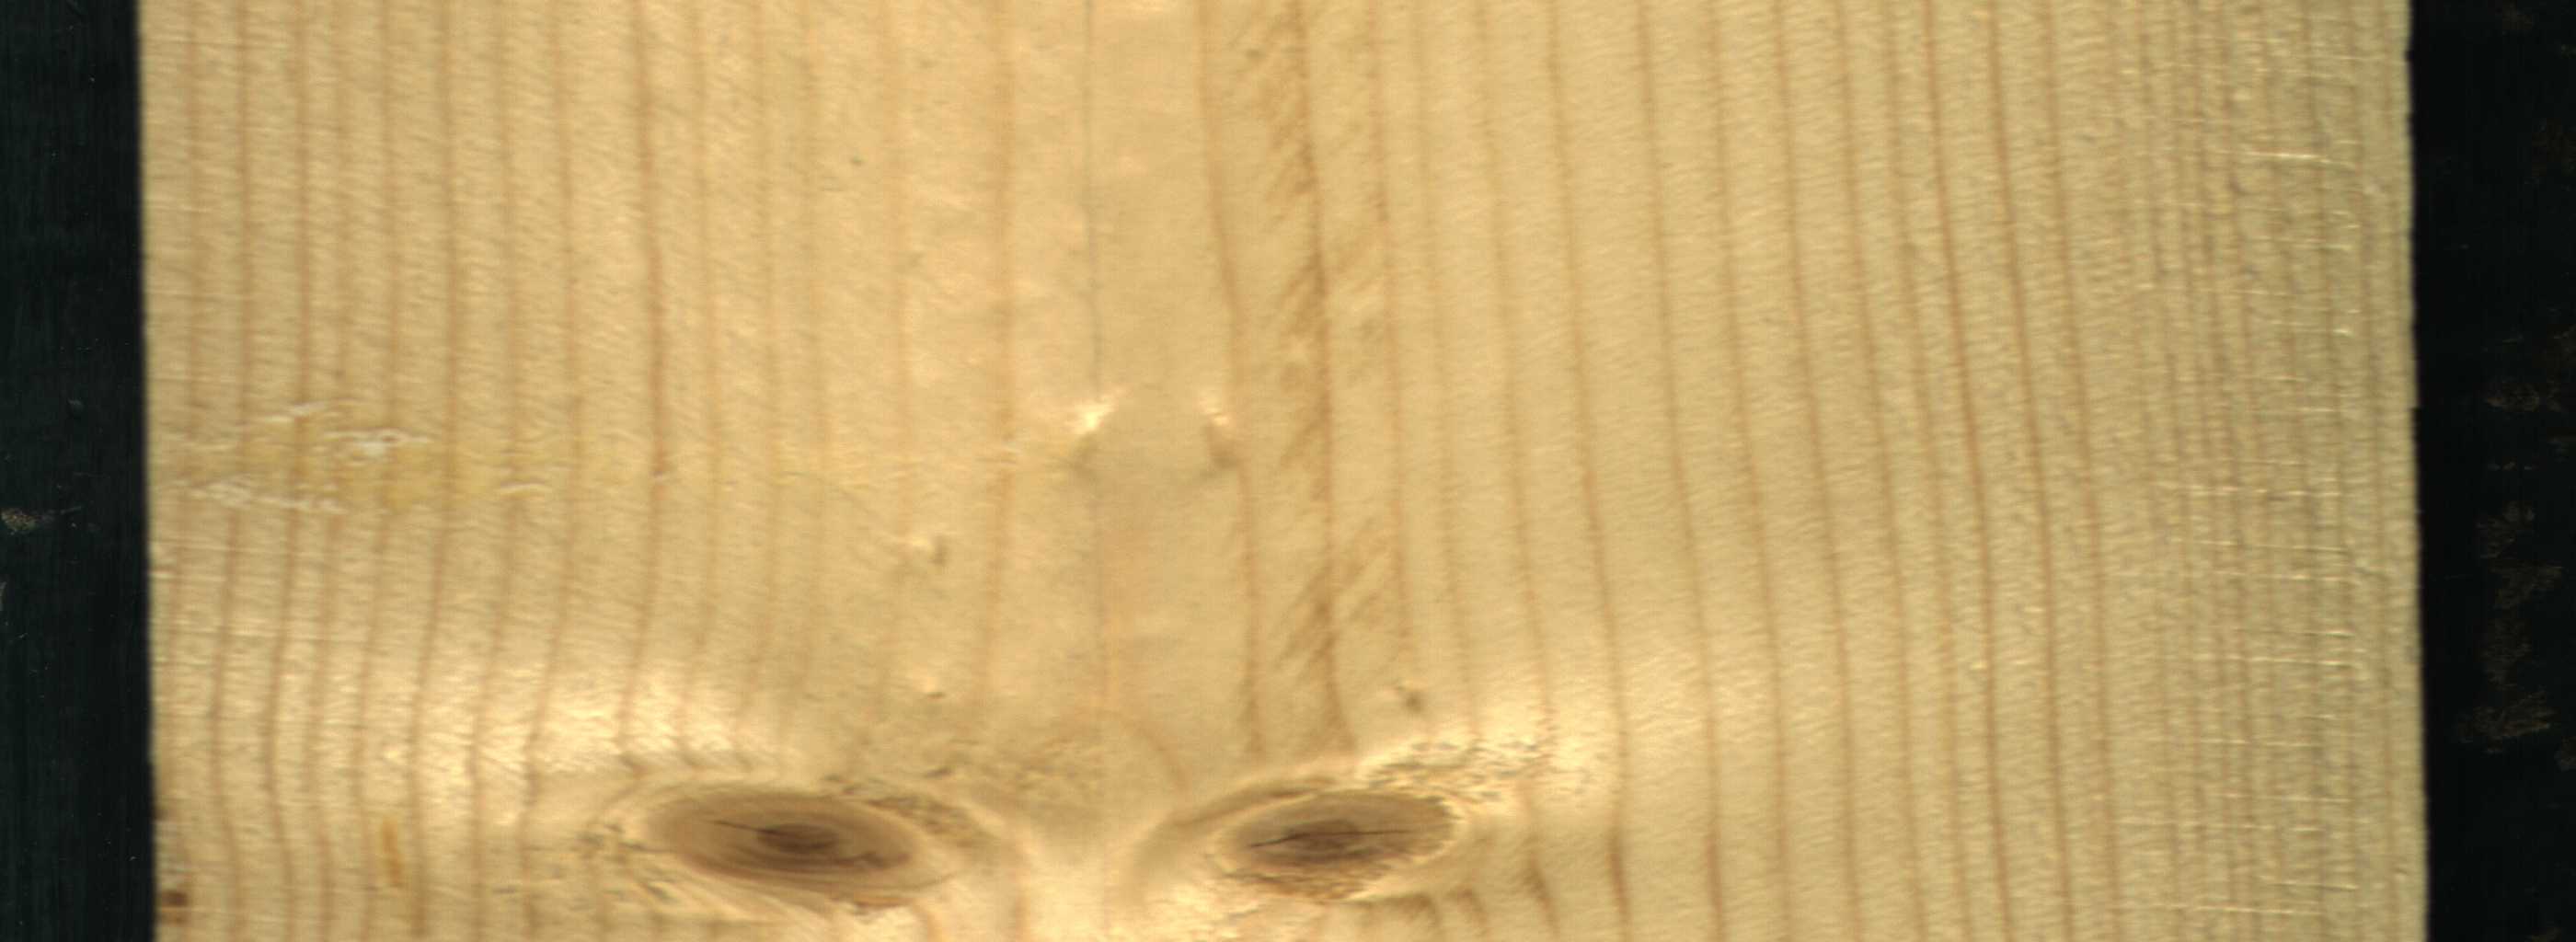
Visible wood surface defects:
resin
Live_Knot
Live_Knot